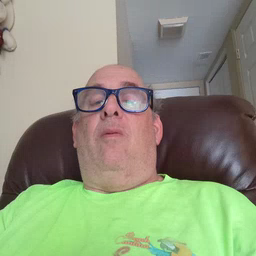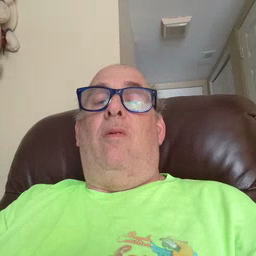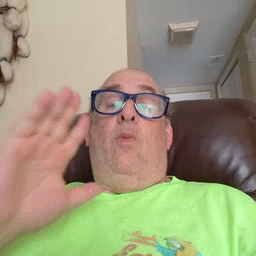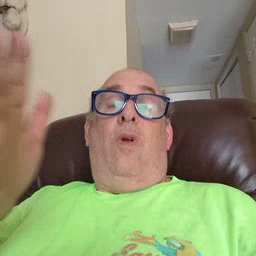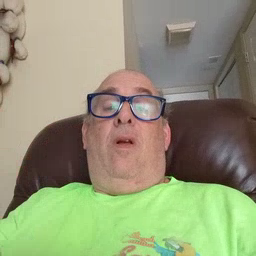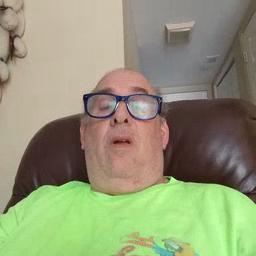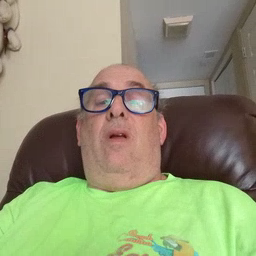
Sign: will